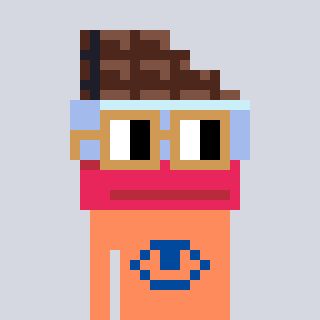
a pixel art character with square brown glasses, a chocolate-shaped head and a peachy-colored body on a cool background